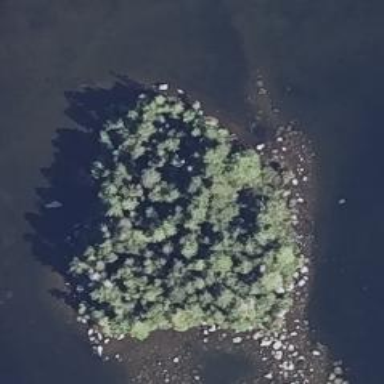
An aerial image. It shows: Island.